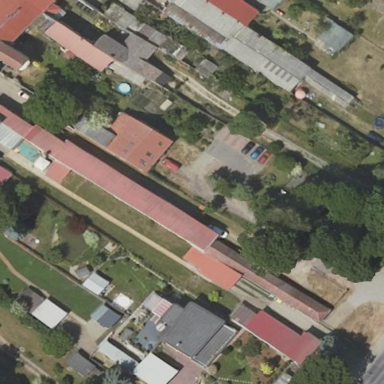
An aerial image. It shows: Shed.